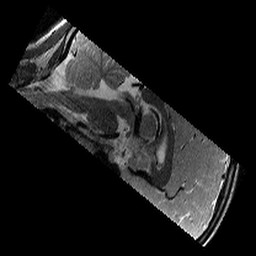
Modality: T2w
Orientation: sagittal
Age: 9
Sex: male
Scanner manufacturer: siemens
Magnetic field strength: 3 T
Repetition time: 9.23 s
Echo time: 0.067 s